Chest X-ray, PA view. Patient: 62 years old, sex M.
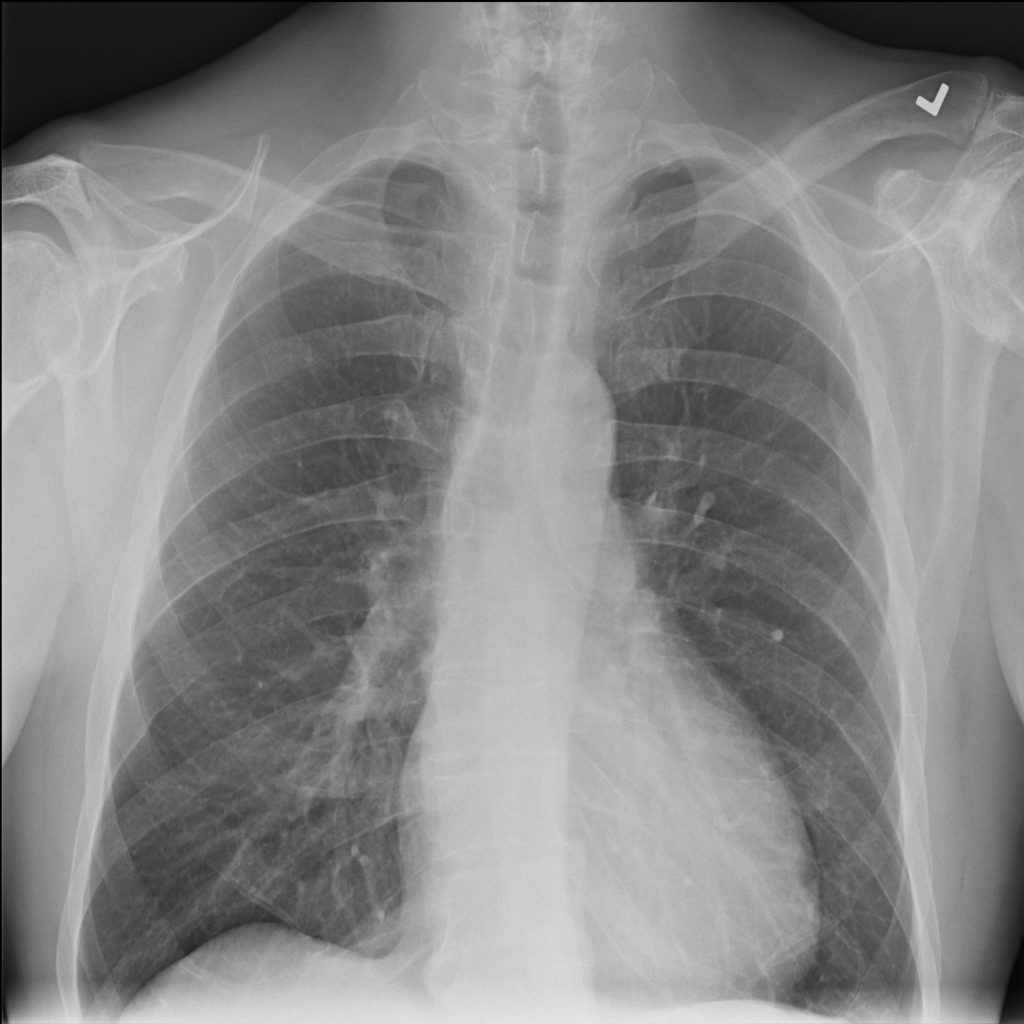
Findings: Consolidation